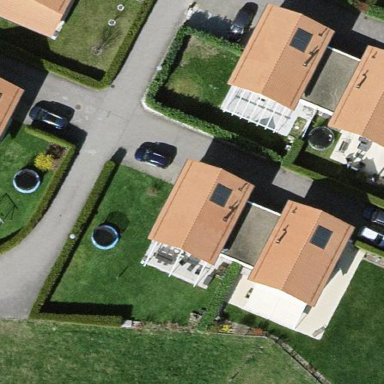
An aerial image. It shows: Gabled roofed house.